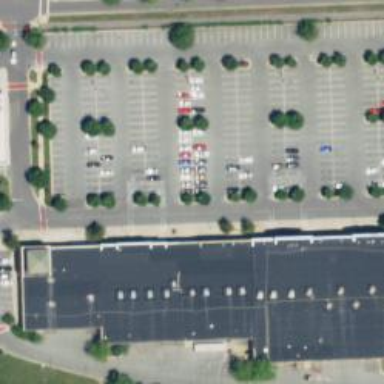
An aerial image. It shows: Car rental facility.